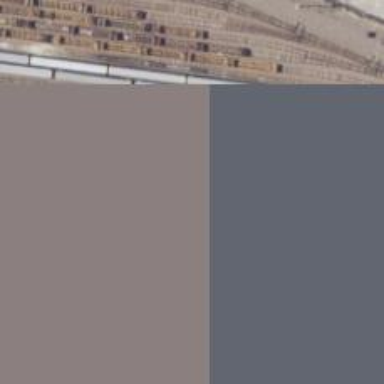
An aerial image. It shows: Railway yard in service.